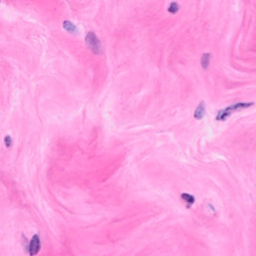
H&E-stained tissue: Breast